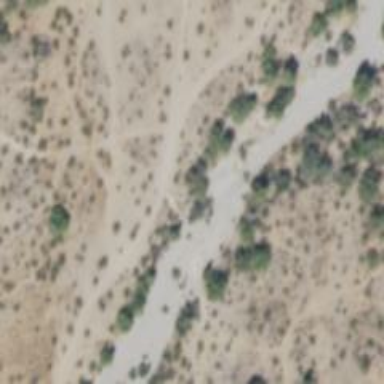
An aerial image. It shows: Hiking trail path.